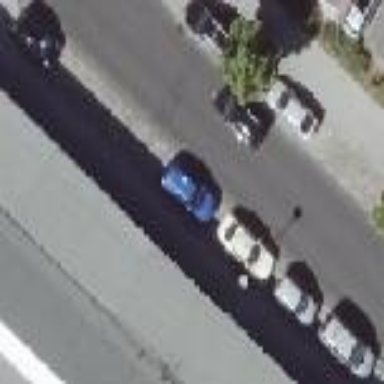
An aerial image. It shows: Street-side parking lot with sett surface.